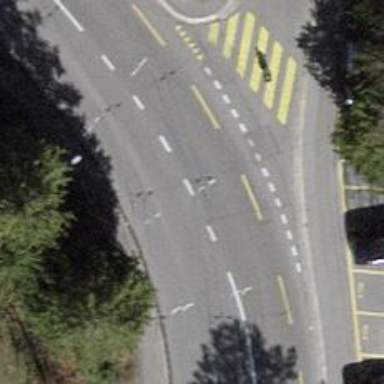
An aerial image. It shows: Tertiary road with asphalt surface and trolley wire.